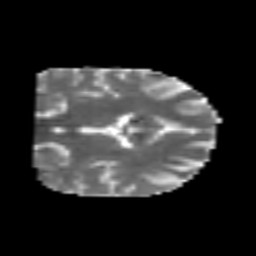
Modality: MD
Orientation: coronal
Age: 25
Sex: male
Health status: healthy